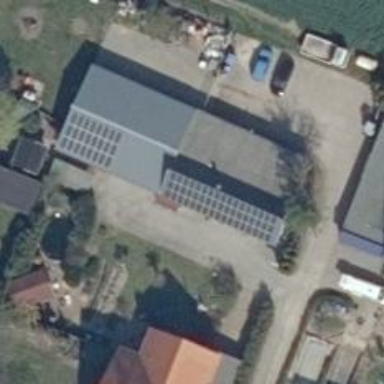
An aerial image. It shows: Small solar photovoltaic panel generator is producing electricity.